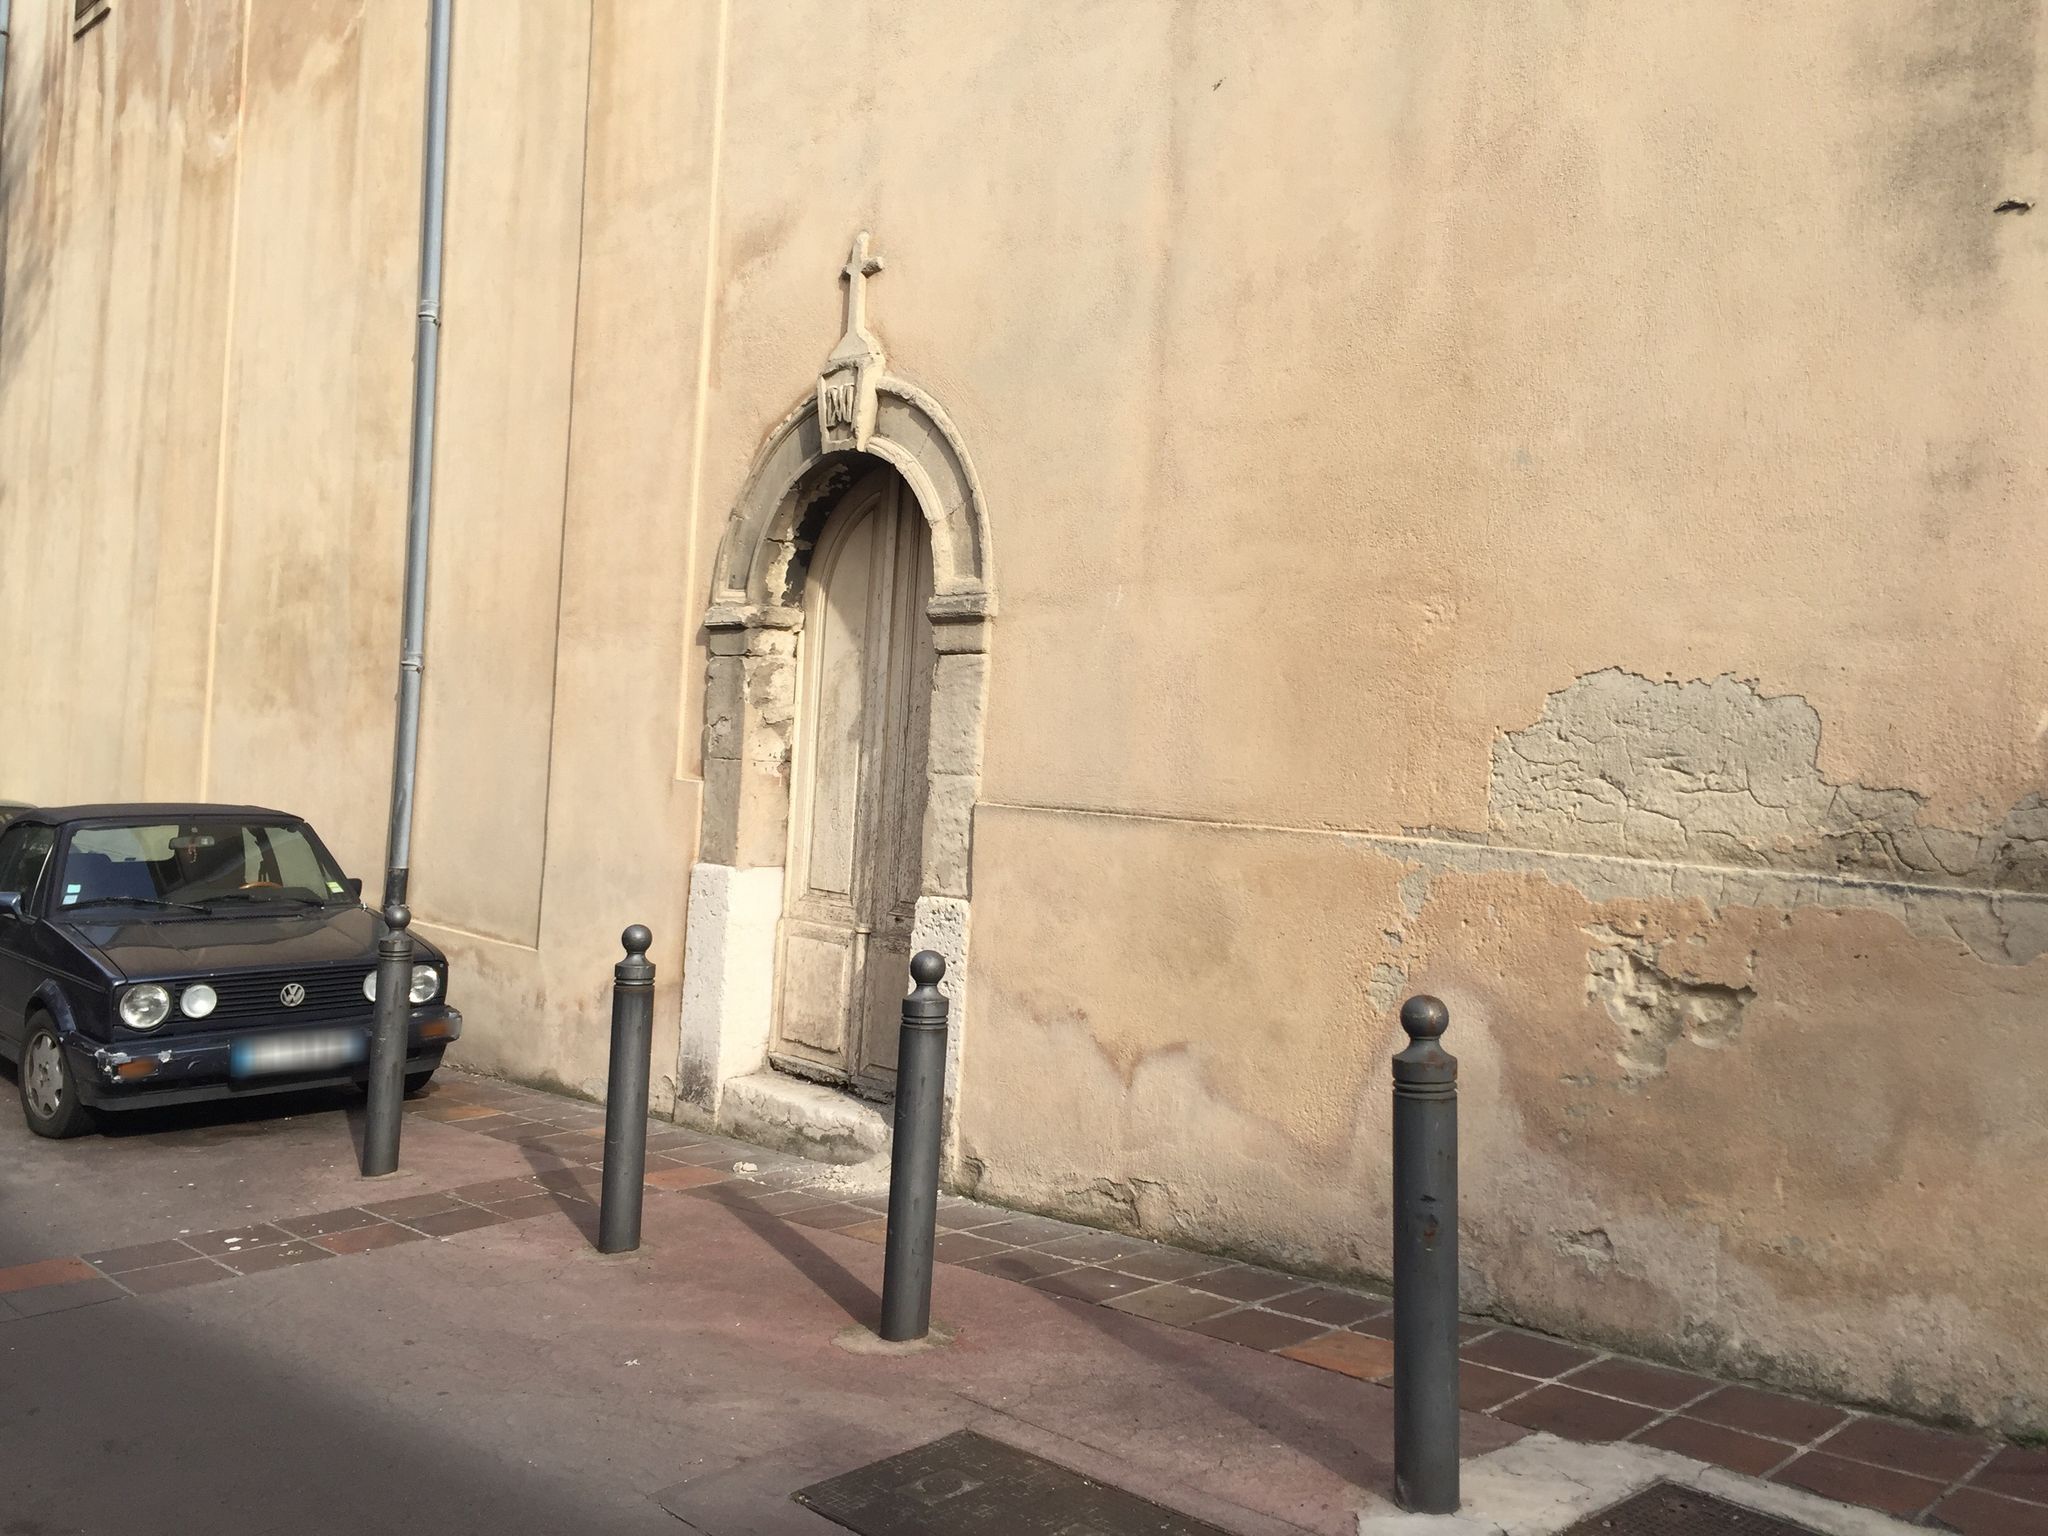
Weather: snowy
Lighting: day
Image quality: good
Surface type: walking surface
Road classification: pedestrian, steps, footway
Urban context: urban centre
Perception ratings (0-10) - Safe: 4.36, Lively: 5.88, Beautiful: 1.35, Boring: 4.5, Depressing: 5.58, Wealthy: 6.55